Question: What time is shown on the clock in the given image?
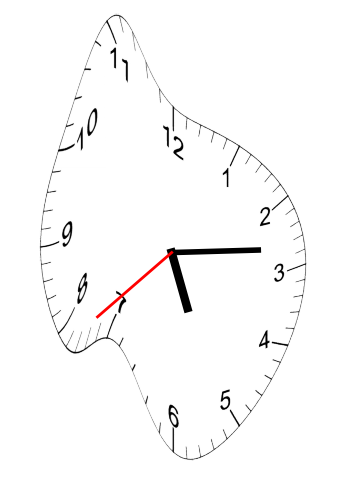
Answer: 05:13:38